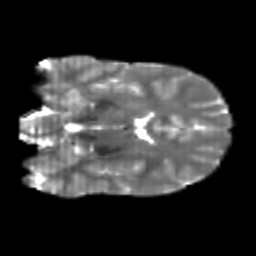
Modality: T2w
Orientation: coronal
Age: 21
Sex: male
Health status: healthy
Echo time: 0.074 s